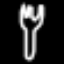
Label: fork